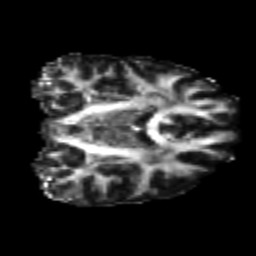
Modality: FA
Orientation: coronal
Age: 22
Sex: female
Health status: healthy
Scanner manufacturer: philips
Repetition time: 7.475 s
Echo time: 0.08753 s